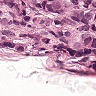
Metastatic tissue present: yes